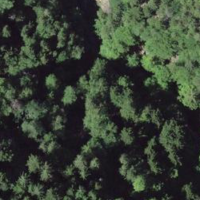
EUNIS habitat code: 44
Species observed at this site:
Allium ursinum